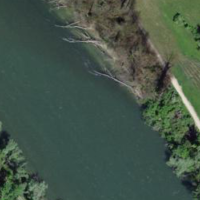
EUNIS habitat code: 15
Species observed at this site:
Poecile palustris
Chorthippus biguttulus
Iris sibirica